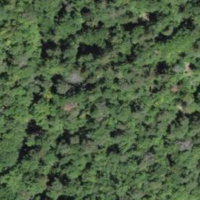
EUNIS habitat code: 44
Species observed at this site:
Fagus sylvatica
Cephalanthera rubra